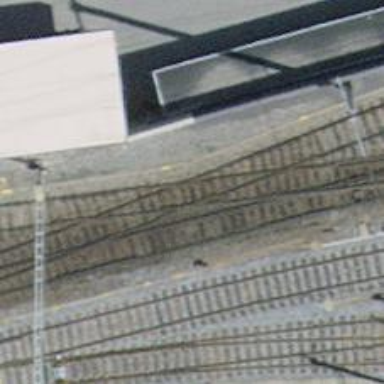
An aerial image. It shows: Railway crossing.